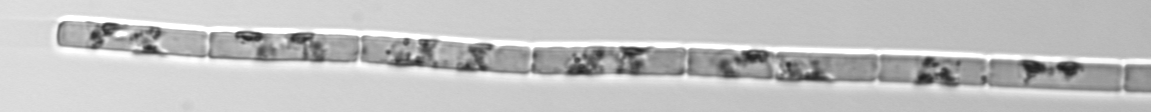
Label: Guinardia_delicatula